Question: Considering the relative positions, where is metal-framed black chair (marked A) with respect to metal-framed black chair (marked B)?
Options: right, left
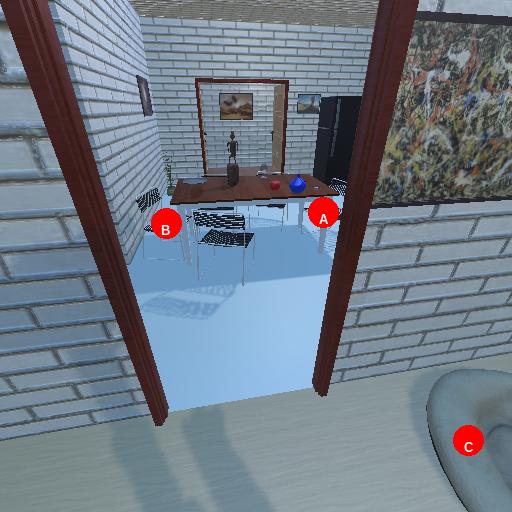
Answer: right